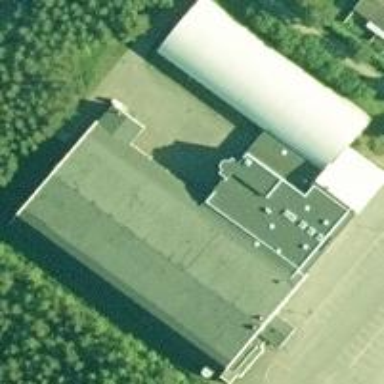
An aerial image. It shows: Sports center building.